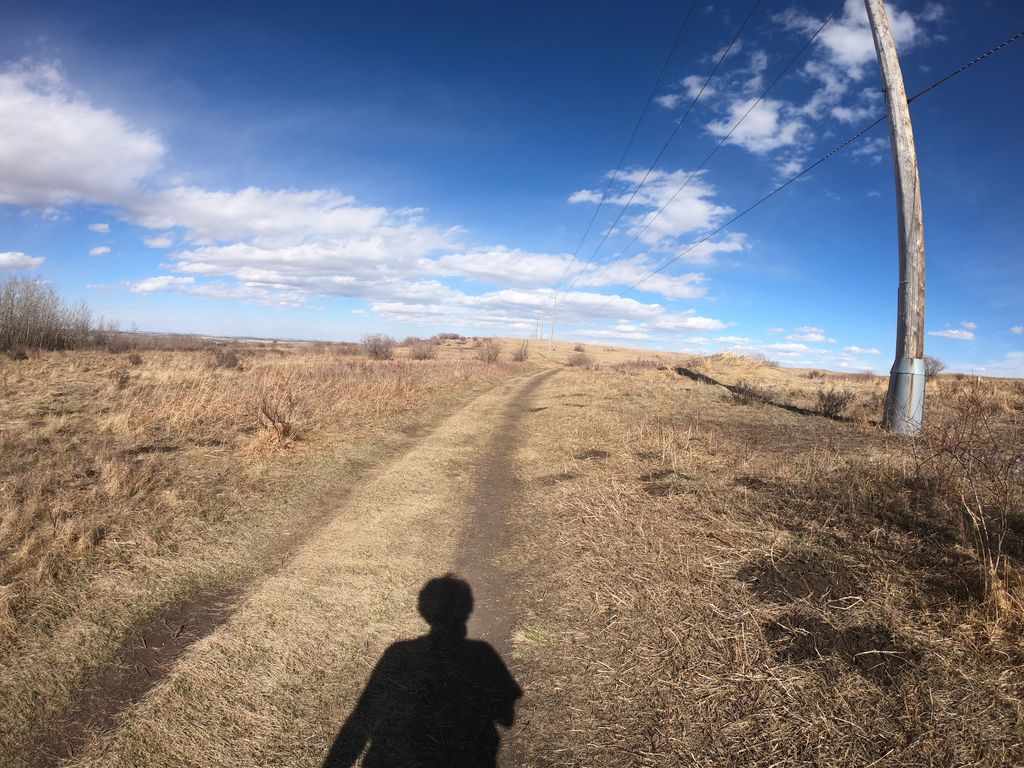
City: calgary